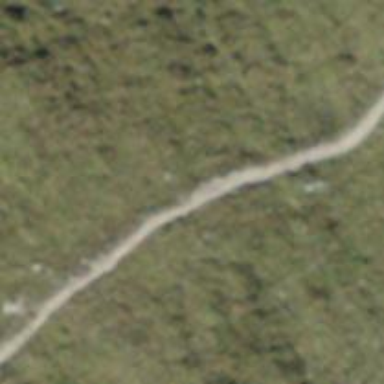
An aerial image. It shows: Path with excellent visibility for trail.